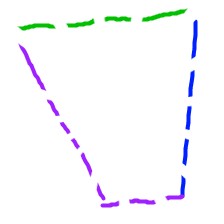
Shape: trapezoid